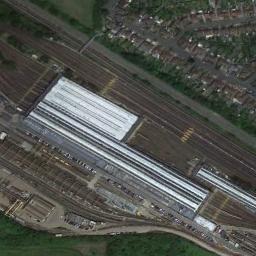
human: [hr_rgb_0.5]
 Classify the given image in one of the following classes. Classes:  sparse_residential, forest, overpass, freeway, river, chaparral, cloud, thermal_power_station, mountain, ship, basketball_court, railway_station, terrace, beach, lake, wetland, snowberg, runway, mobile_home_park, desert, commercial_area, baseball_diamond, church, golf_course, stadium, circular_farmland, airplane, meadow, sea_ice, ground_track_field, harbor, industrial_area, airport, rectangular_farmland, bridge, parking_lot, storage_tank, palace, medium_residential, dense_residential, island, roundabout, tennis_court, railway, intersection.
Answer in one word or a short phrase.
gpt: railway_station